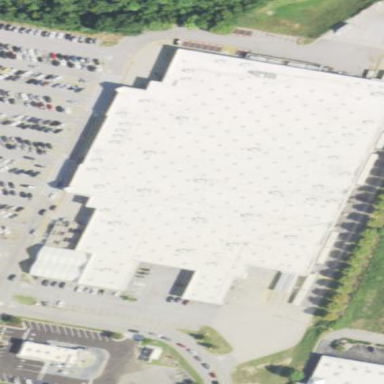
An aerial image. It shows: Building that houses supermarket.